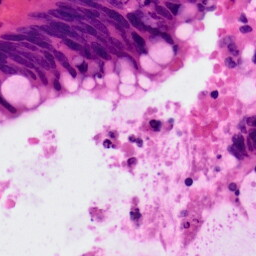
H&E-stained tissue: Colon